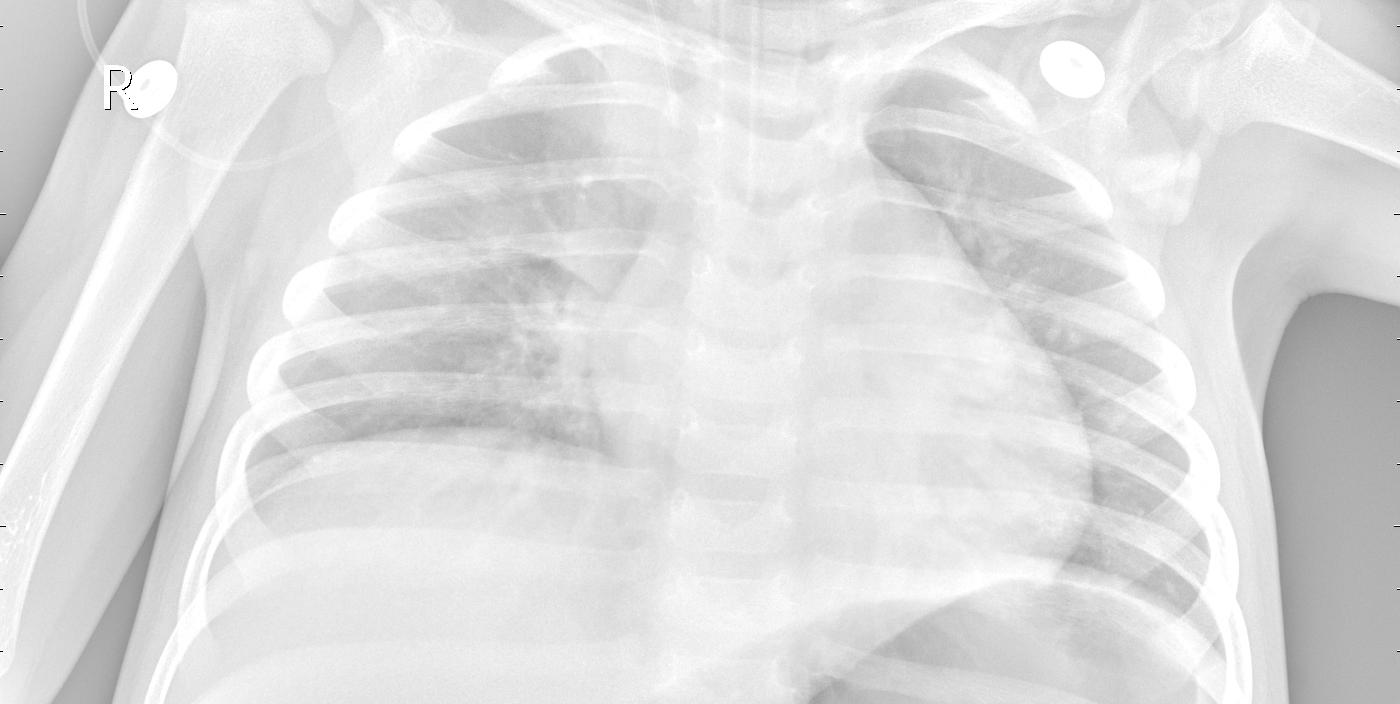
Diagnosis: PNEUMONIA